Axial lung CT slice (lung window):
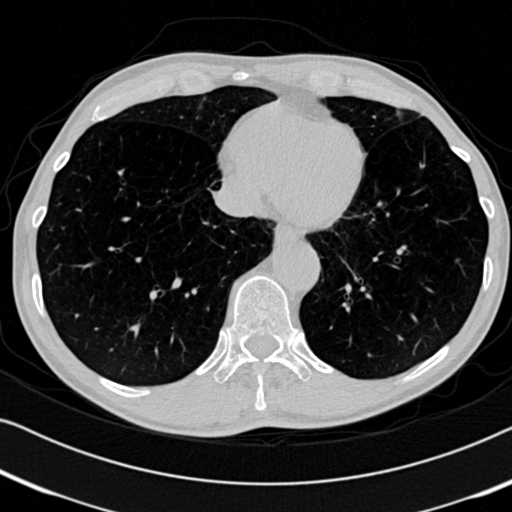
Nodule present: no